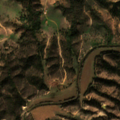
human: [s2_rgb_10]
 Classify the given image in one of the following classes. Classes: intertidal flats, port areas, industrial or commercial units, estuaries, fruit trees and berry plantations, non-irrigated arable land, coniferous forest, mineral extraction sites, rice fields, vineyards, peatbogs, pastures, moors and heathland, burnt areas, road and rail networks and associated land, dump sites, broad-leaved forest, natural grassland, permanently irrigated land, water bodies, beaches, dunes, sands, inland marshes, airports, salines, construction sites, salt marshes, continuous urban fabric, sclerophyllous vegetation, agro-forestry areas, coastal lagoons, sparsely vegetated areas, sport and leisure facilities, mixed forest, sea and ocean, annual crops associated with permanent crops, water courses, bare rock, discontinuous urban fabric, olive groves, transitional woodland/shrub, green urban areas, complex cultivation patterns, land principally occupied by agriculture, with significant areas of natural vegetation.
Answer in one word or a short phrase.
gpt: permanently irrigated land, pastures, broad-leaved forest, transitional woodland/shrub, inland marshes